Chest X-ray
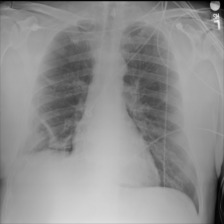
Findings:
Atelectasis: negative
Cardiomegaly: negative
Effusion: negative
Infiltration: negative
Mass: positive
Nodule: negative
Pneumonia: negative
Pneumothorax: negative
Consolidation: negative
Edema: negative
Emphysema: negative
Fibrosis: negative
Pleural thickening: positive
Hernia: negative